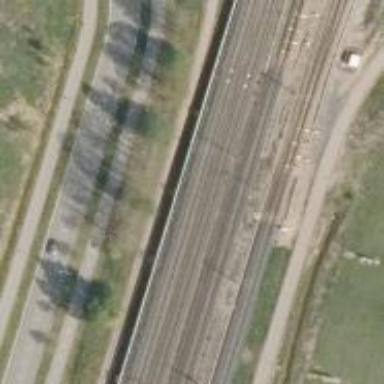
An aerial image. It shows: Railway track with continuous electrified contact line.